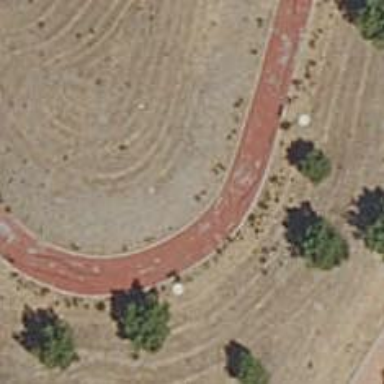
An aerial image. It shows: Asphalt cycleway.